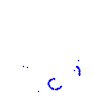
Particle: kaon